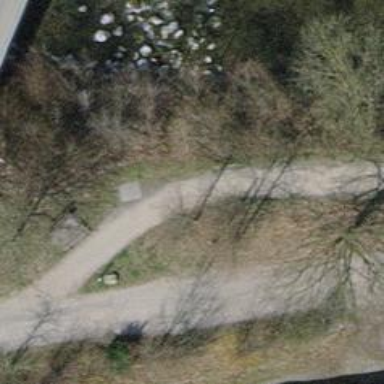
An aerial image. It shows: Compacted path road.